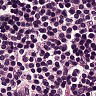
Metastatic tissue present: no